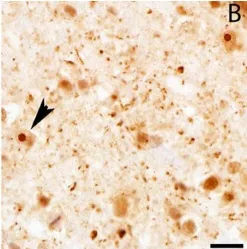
Gross and microscopic brain evaluation. (B) Ubiquitin positive intranuclear inclusions in the post central gyrus confirming definite diagnosis of FXTAS. Scale bar 50 mum.
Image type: pathology (immunostaining)